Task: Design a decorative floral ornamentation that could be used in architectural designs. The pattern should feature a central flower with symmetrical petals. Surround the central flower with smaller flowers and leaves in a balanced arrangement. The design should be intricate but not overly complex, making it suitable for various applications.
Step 795:
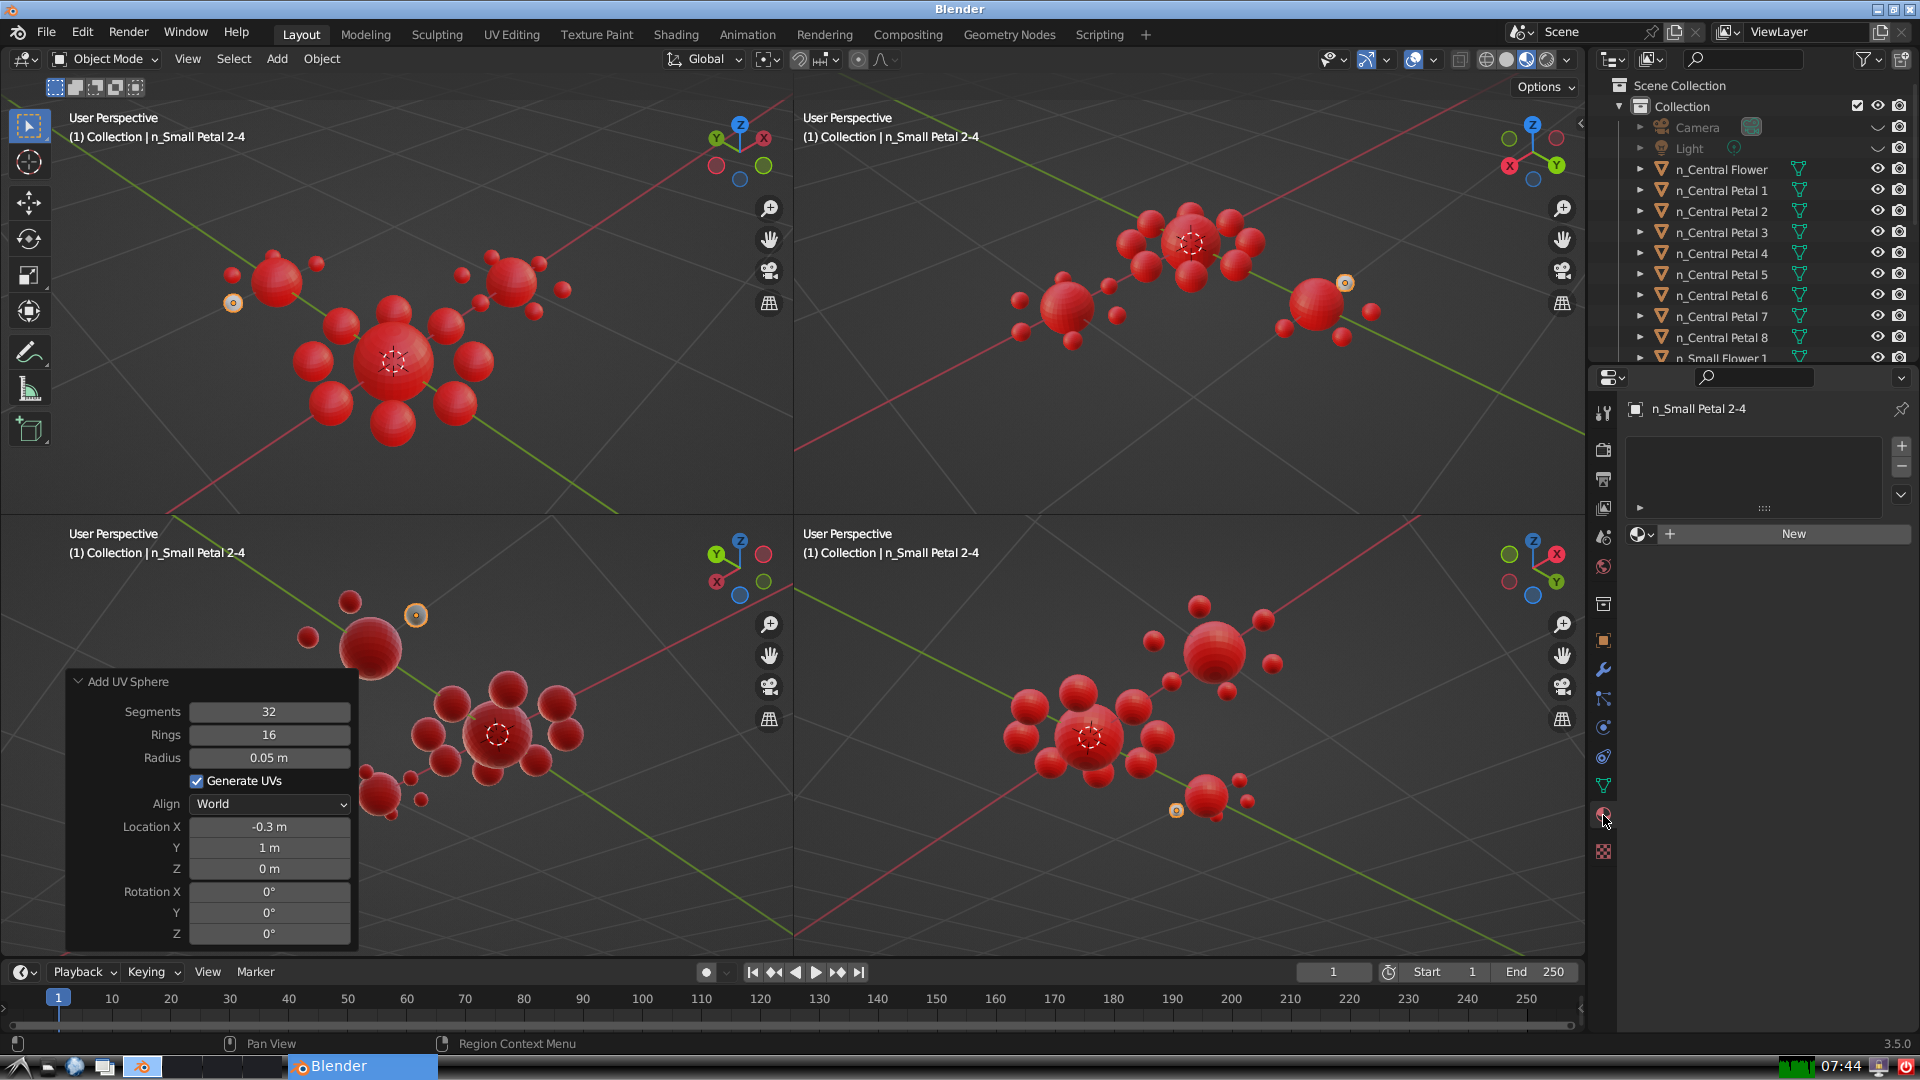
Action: {"mouse_move": [1636, 534]}